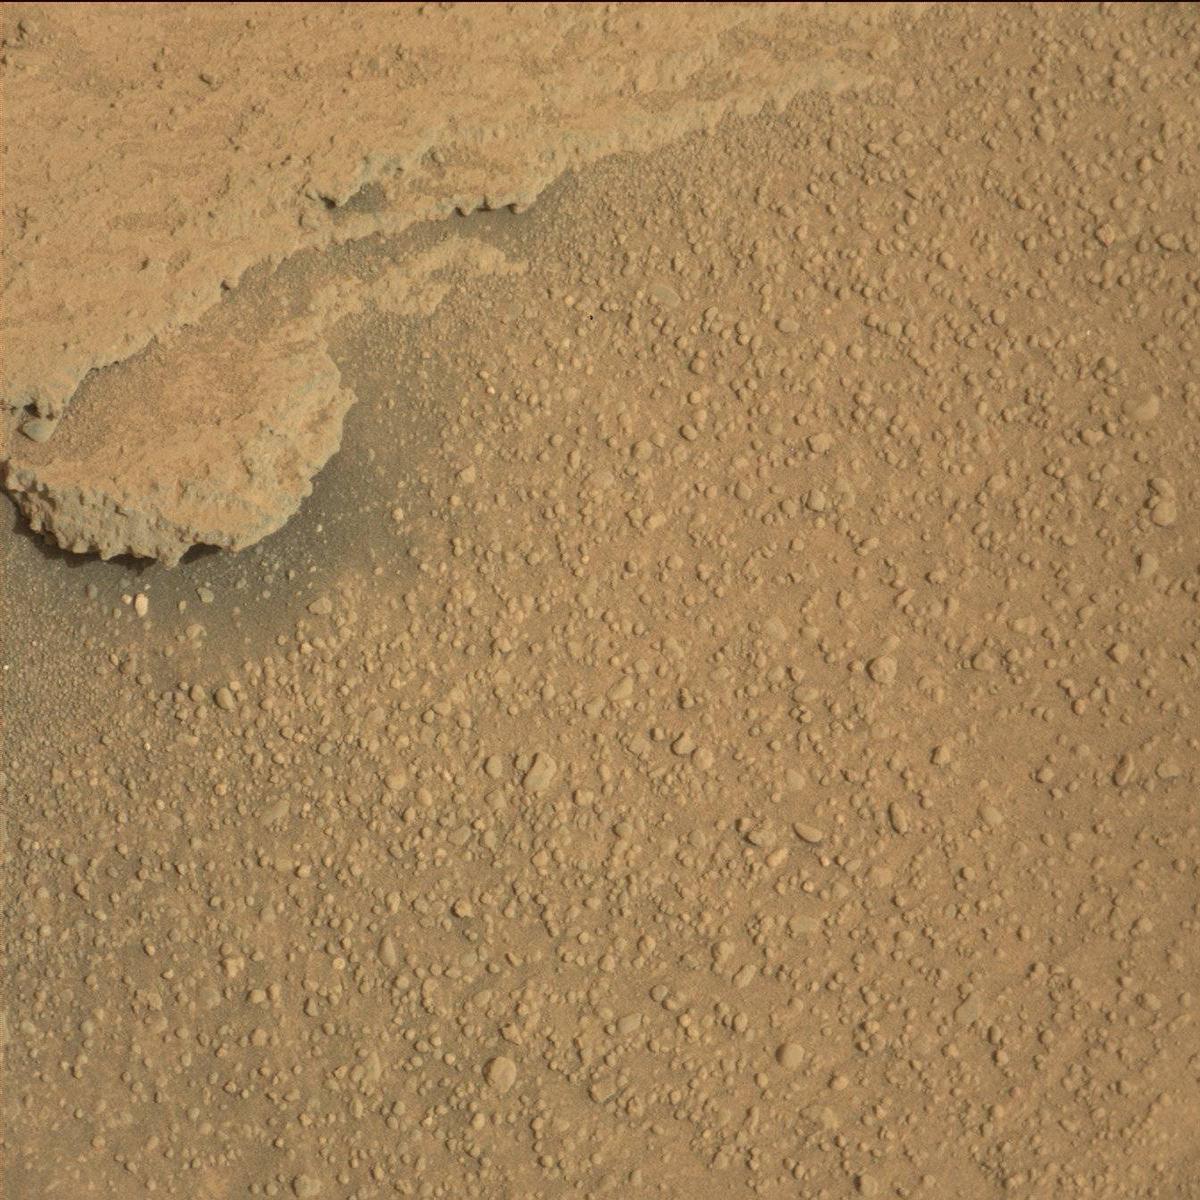
Terrain classes present: Bedrock, Sand / Soil